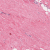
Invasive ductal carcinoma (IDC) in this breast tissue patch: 0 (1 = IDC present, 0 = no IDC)